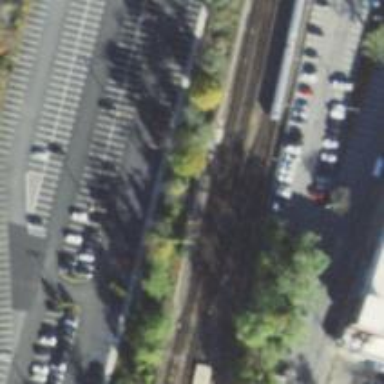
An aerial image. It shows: Junction on the railway.